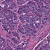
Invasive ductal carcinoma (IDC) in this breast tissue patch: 1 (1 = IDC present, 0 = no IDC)